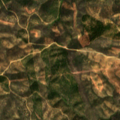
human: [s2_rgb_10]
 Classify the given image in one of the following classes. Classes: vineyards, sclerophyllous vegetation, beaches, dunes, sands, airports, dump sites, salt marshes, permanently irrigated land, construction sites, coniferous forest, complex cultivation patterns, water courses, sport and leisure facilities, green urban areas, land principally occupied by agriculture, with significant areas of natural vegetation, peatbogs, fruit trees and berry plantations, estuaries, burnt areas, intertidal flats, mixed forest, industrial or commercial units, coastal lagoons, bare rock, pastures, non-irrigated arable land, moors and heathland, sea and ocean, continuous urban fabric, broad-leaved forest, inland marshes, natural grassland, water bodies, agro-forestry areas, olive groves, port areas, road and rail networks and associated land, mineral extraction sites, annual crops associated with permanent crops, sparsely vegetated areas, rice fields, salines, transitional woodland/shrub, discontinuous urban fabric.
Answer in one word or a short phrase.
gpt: olive groves, sclerophyllous vegetation, transitional woodland/shrub